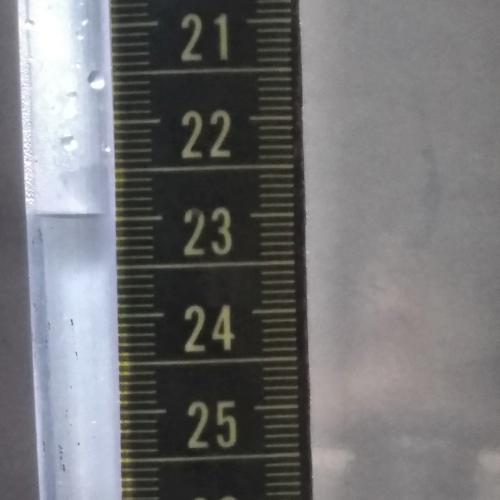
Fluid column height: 23.0 cm